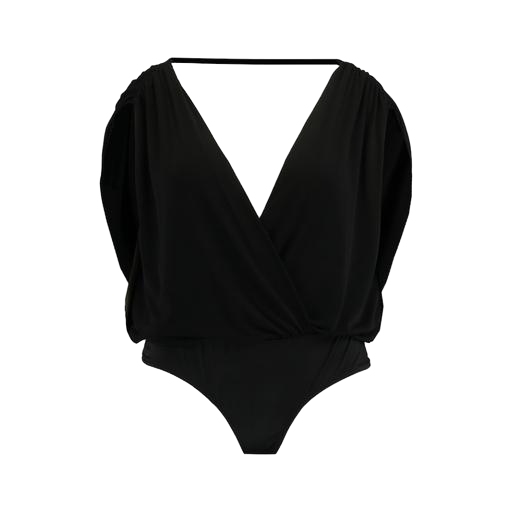
black mira cape-effect bodysuit, black plunge bodysuit, black mayfair plunge surplice top, white background